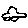
Label: car